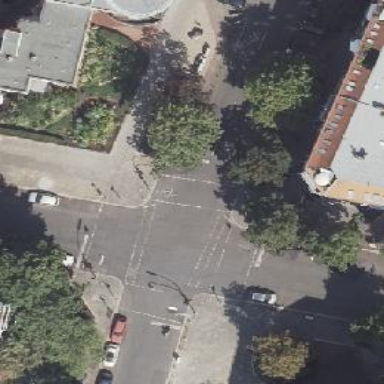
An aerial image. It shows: Asphalt footway with crossing controlled by traffic signals.